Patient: sex M, age 33
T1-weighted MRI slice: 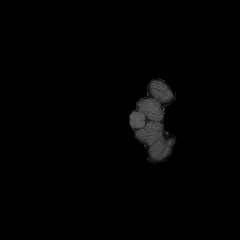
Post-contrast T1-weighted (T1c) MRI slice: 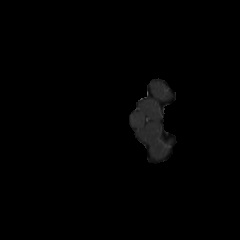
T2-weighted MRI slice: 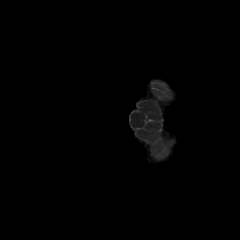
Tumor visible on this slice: no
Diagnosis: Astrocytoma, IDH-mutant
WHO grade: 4